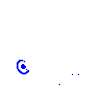
Particle: kaon